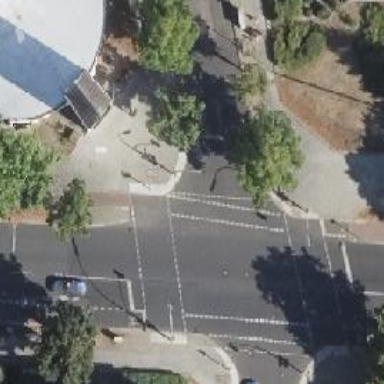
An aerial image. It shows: Road with traffic signals controlling the flow of traffic.